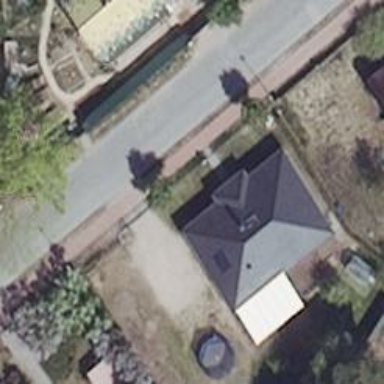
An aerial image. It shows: Residential house.